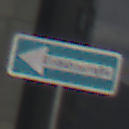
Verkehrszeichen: EinbahnstrasseLinksweisend
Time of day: MorningAfternoon
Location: Outdoor (Urban)
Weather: PartlyCloudy
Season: NotSpecified
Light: Natural